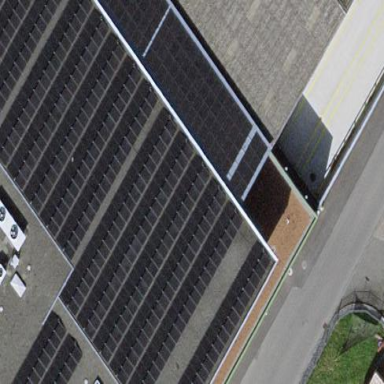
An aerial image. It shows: Solar photovoltaic panel generator.